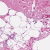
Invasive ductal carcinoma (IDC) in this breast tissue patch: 0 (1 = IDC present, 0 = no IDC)